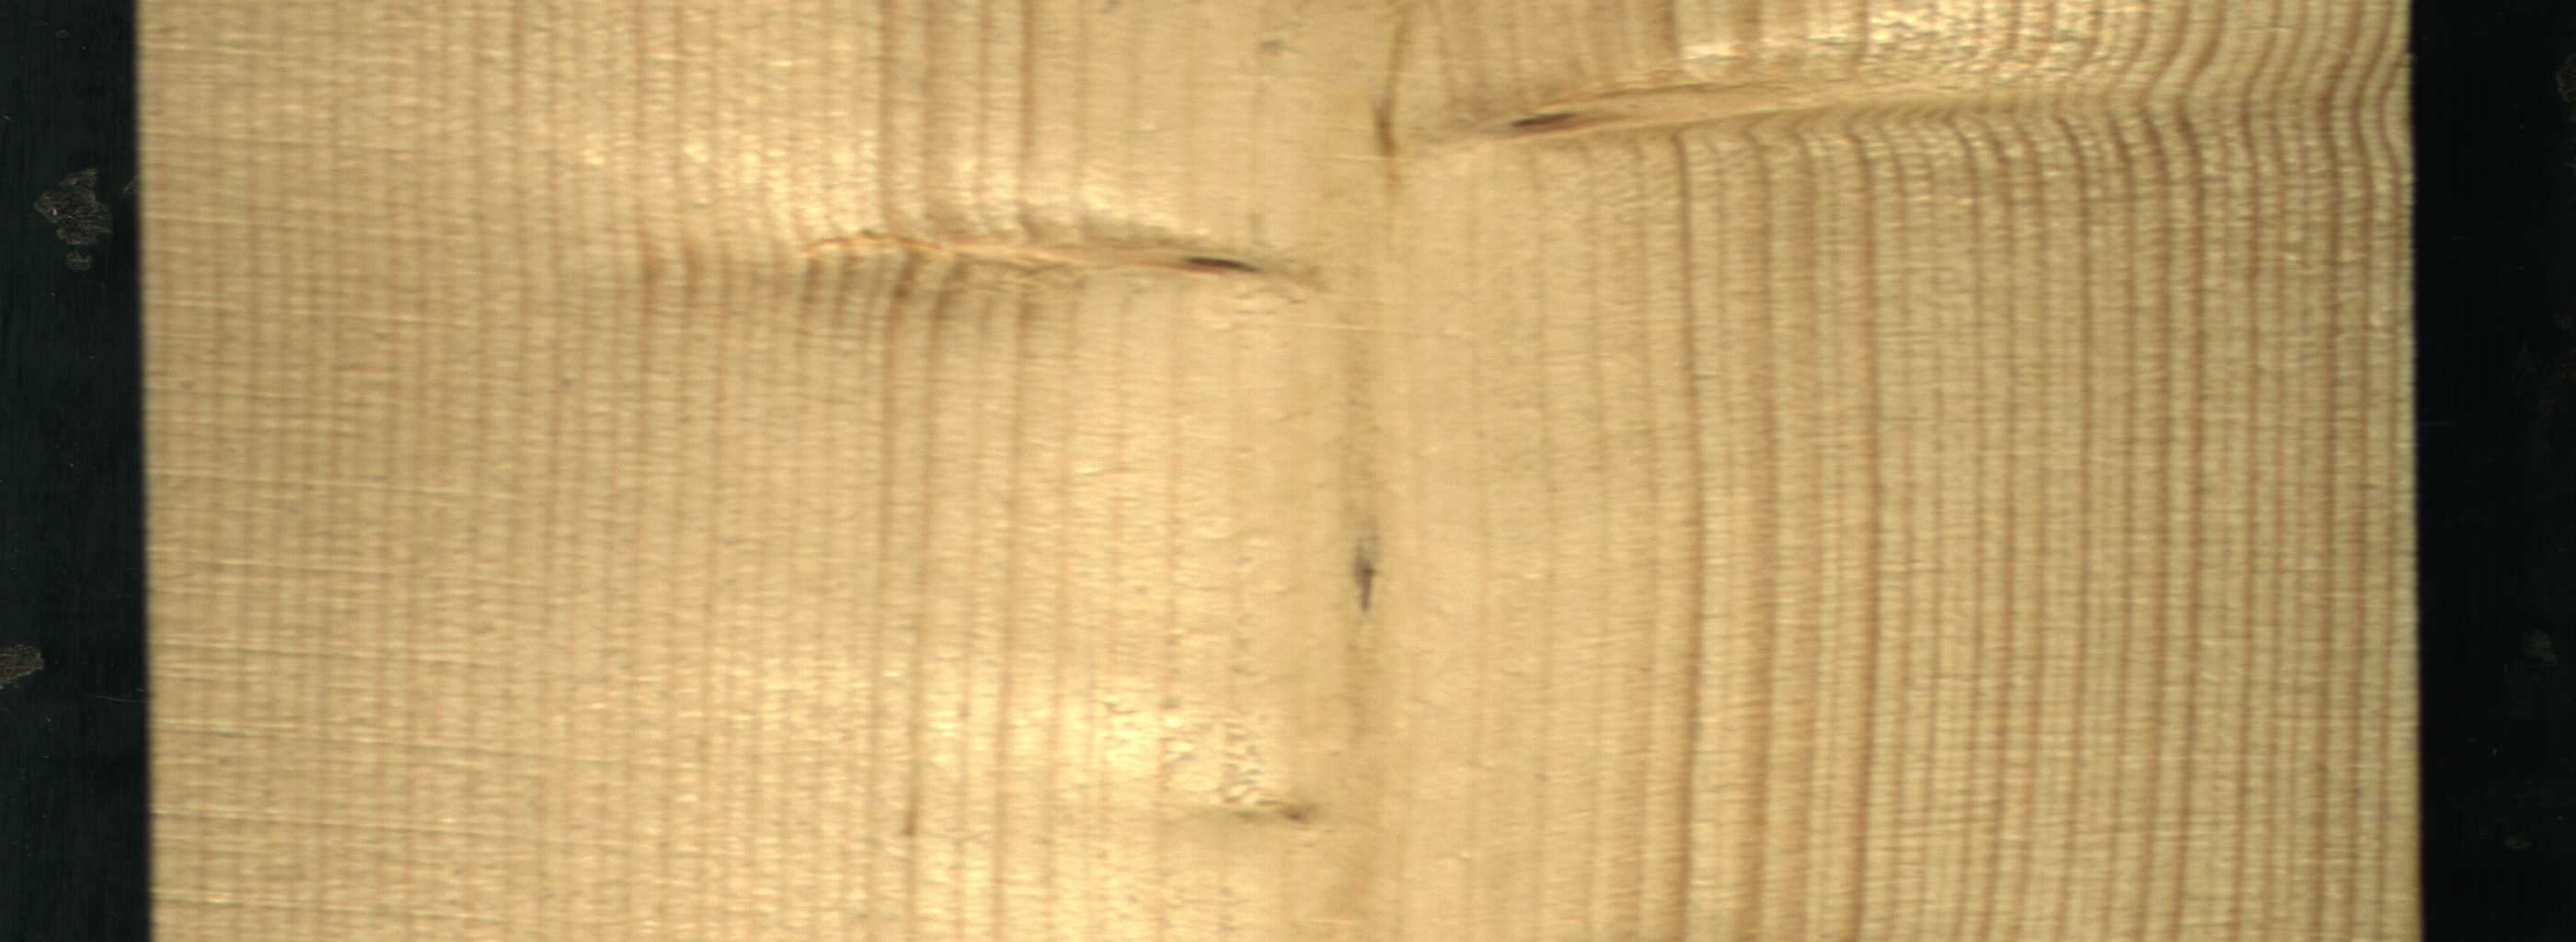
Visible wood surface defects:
Live_Knot
Live_Knot